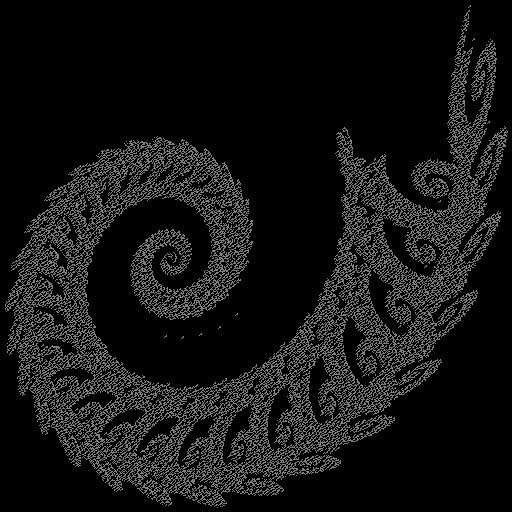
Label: octopuslegs